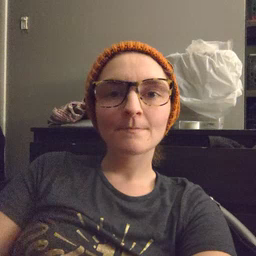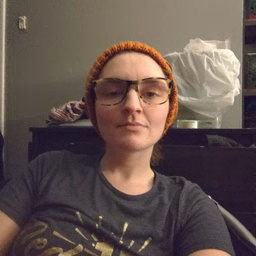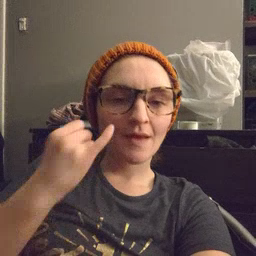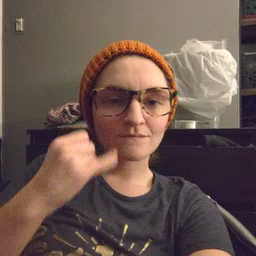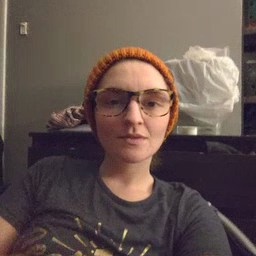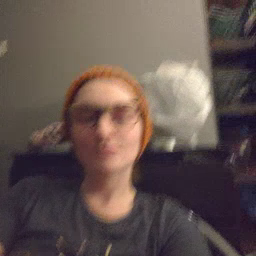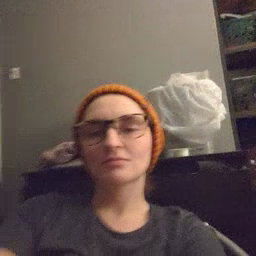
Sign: if